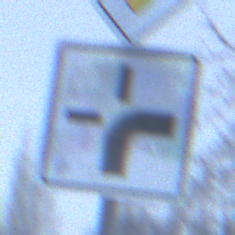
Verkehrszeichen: VerlaufVorfahrtsstrasse3
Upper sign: Vorfahrtsstrasse
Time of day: Midday
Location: Outdoor (Nature)
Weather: Overcast
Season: Winter
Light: Natural